Interaction volume radius: 5 \u00c5
Interaction volume height: 25 \u00c5
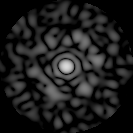
Disorder parameter: 0.8109